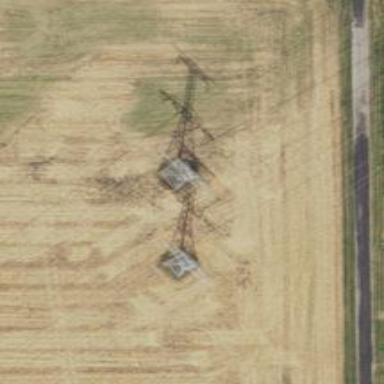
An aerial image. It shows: Power tower.